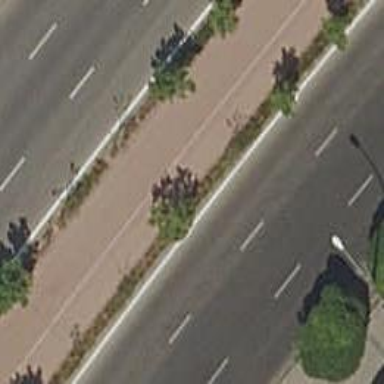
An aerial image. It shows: Kerb barrier.